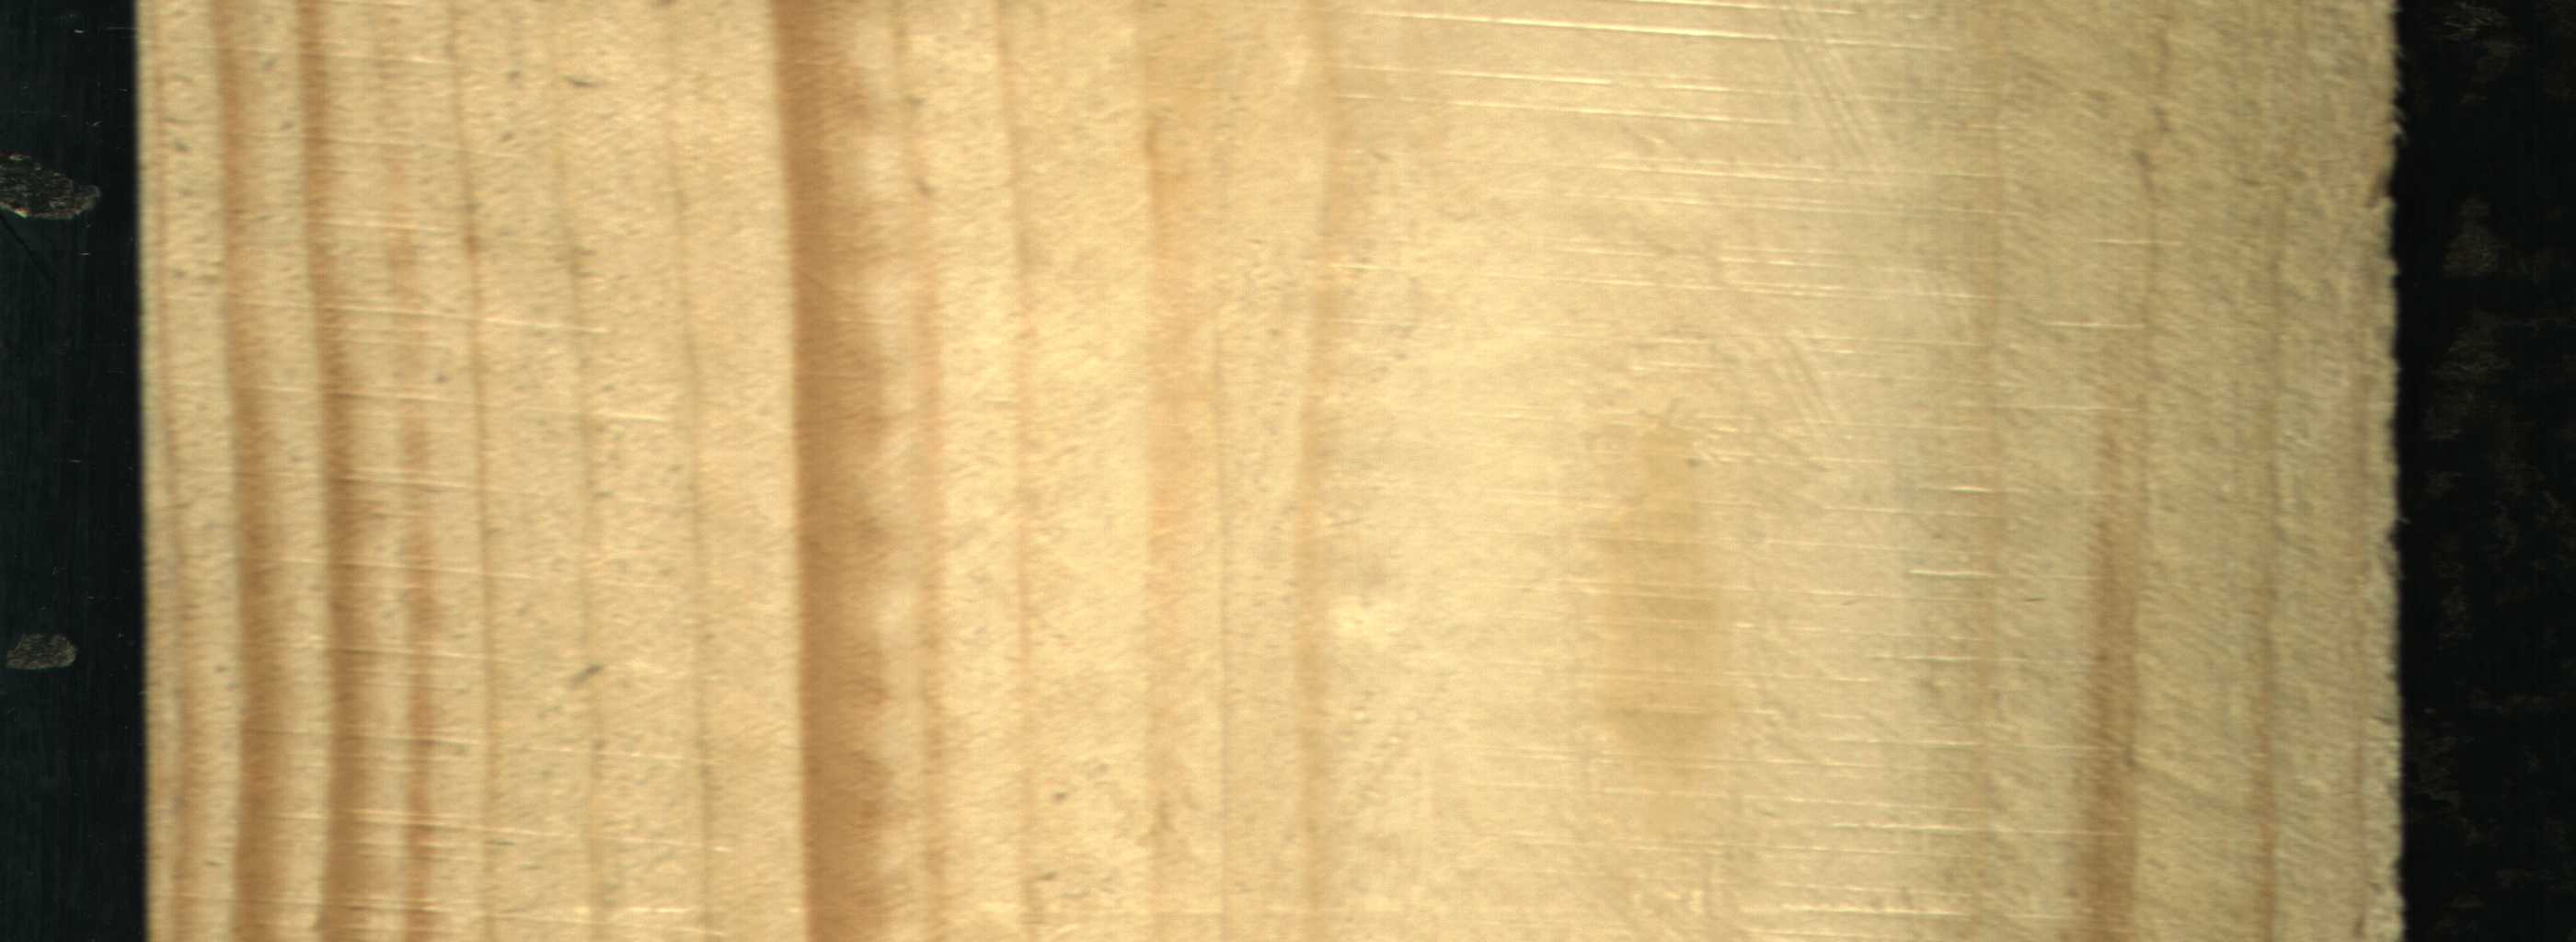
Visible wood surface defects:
Quartzity